Question: I have a collection of images which I am resizing to a set width, and allowing the height to be set automatically. All images are either square, or wider than they are tall and what I would like is to have a "letterbox/widescreen" effect for the non-square images. Is there a way to have the image centred vertically inside a square border using CSS?
Edited to add a very rough and ready layout. I'd also like the images to wrap, so that if the screen is zoomed in there may be only two on a row.

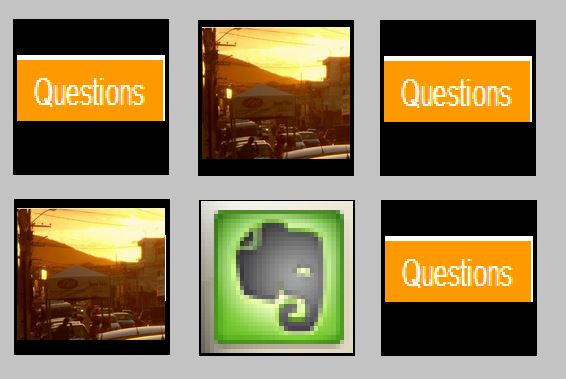
Answer: If you have control over the actual images, meaning you have them yourself, the best solution IMO would be to crop them to be perfectly square. So if those images were 100px X 100px, you could add some 'padding:10px' to give it some spacing between the edges and then your CSS border, for example:
'''
div .image {
background-image: url("images/blah.jpg");
background-repeat: no-repeat;
background-color: black;
border: 3px solid black;
padding: 10px;
}
'''
I think that would accomplish exactly what you're wanting. :)
'max-height''max-width'